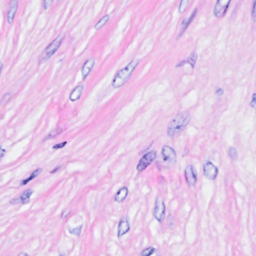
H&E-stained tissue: Breast